Question: I need some help trying to understand how 'transform-origin' works, I've done my Googling but cannot find anything that can help my specific use case. Here's what i'm trying to achieve:
I have a fixed footer with a fixed height, within that I have two lines of rotated text (left hand column), how can I get complete control over its positioning? At the moment it starts at the top of the footer and is outside of the footer entirely, Ive setup a fiddle to show my current code: <URL>
Anybody have any ideas how to achieve what I want?
'''
.vertical-text {
-webkit-transform: rotate(-90deg);
-moz-transform: rotate(-90deg);
-ms-transform: rotate(-90deg);
-o-transform: rotate(-90deg);
transform: rotate(-90deg);
-webkit-transform-origin: 0 0;
-moz-transform-origin: 0 0;
-ms-transform-origin: 0 0;
-o-transform-origin: 0 0;
transform-origin: 0 0;
filter: progid:DXImageTransform.Microsoft.BasicImage(rotation=3);
}
'''
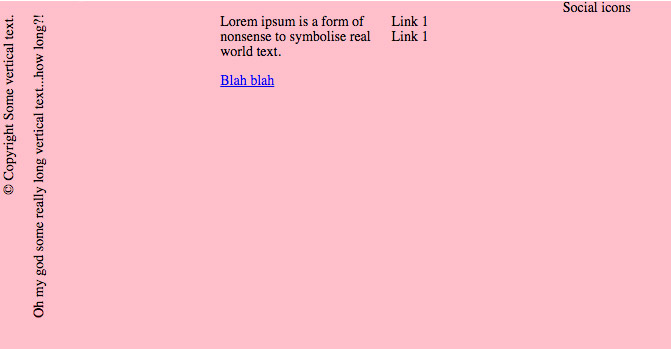
Answer: Think of setting 'transform-origin' as slamming a nail into the block. A 'transform-origin: right bottom' rotates the element around its lower right corner.
The 2d syntax is: 'transform-origin: x y', where '0 0' is 'left top' and '100% 100%' is 'right bottom'.
As for the issue at hand; instead of rotating the actual text elements I'd wrap them in another element and rotate that element around its top right corner. Then wrap that element on element and move it element 100% of its width back to the left. This element can then be positioned absolutely as you'd normally do.
That'll allow you to keep stacking elements and take them out of content flow if you wish.
This would look something like this:
### HTML
'''
<div class="position-me">
<div class="rotate-me">
<p>©️ Copyright Some vertical text.</p>
<p>Oh my god some really long vertical text...how long?!</p>
</div>
</div>
'''
### CSS
'''
.position-me {
transform: translateX(-100%);
}
.rotate-me {
transform: rotate(-90deg);
transform-origin: right top;
text-align: right;
}
'''
<URL>.